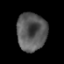
Tissue: prostate
Cell type: T cells
Senescence score: 0.3563
Nuclear area (px): 1110
Mean DAPI intensity: 88.862